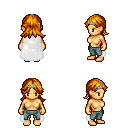
a pixel art fantasy rpg character, female body template, human, tanned skin, white cape, teal pants, dark blonde loose hair, silver tiara, four views (front, back, left, right), 2x2 character sprite sheet, small pixel art, hard edges, no anti-aliasing